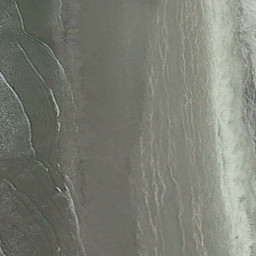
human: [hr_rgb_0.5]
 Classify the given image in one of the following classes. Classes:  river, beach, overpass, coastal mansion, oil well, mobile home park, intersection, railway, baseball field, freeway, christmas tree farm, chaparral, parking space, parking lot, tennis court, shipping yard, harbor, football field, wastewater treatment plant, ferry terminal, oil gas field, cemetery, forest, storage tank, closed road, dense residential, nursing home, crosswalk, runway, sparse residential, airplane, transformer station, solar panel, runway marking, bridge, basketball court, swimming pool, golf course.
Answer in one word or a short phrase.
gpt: beach